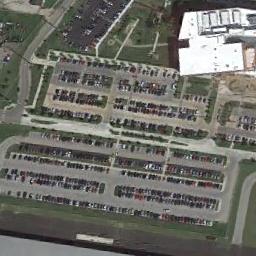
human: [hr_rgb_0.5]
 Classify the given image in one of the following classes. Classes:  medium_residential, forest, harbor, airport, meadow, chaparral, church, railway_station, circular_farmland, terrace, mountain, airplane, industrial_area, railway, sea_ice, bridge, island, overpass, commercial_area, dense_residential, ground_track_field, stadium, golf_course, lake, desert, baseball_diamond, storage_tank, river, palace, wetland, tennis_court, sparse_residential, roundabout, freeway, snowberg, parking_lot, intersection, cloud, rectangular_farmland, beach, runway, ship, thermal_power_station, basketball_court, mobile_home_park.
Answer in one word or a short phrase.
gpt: parking_lot